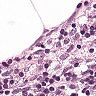
Metastatic tissue present: no